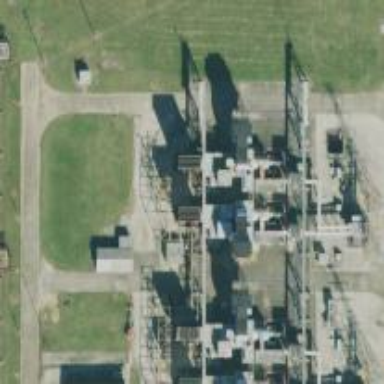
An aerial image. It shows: Gas turbine generator.